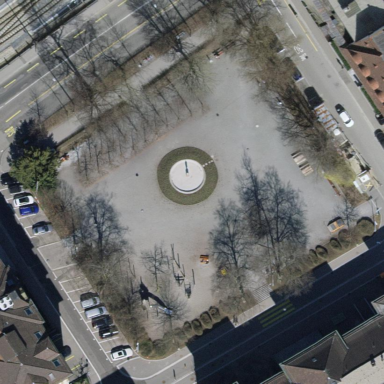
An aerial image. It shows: Park.